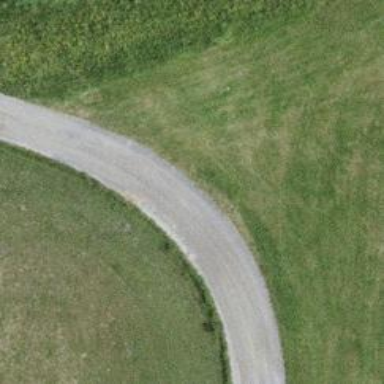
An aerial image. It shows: Unpaved road in residential area.